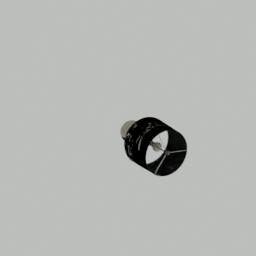
Label: lighting